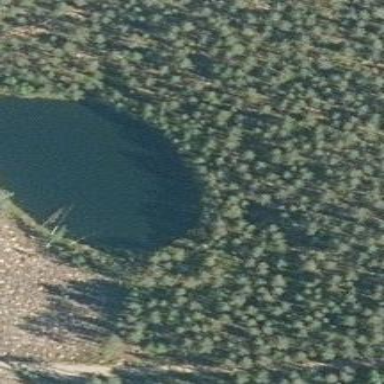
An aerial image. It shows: Serene pond surrounded by nature.